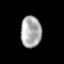
Tissue: lung
Cell type: Epithelial cells
Senescence score: 0.2009
Nuclear area (px): 640
Mean DAPI intensity: 170.023